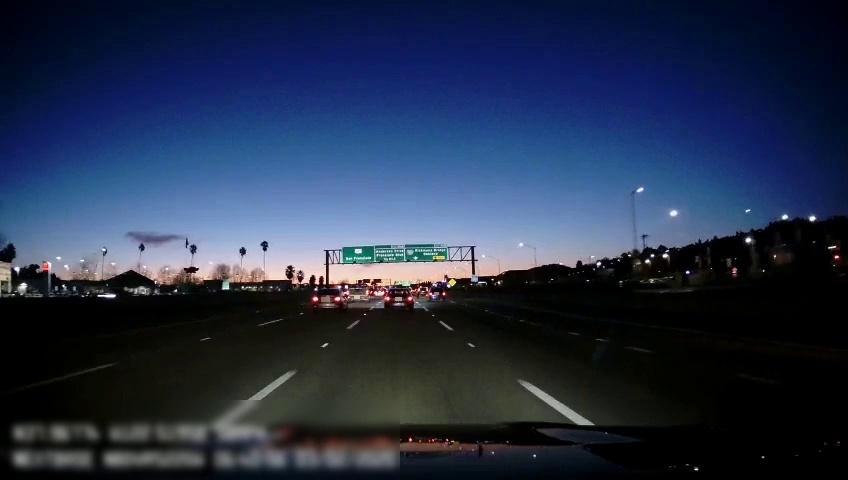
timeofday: Night
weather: Other
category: Drivable Space
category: Vehicles | Car
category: Vehicles | Truck
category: Vehicles | Car
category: Vehicles | SUV
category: Vehicles | Car
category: Vehicles | SUV
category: Lanes | Alternate Lane
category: Lanes | Alternate Lane
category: Lanes | Current Lane
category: Lanes | Current Lane
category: Lanes | Alternate Lane
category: Lanes | Alternate Lane
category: Traffic | Signs
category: Traffic | Signs
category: Traffic | Signs